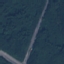
Land use / land cover: Highway